Question: I got a link error when trying to run a ..-cal target of calabash-ios project.
The error is:
Got the above error after solving the one in picture below

<URL>
---
I am doing first time calabash setup for iOS at my Home iMac, that runs on
OS X Lion,
XCode version 4.6.2,
updated ruby to ruby 2.0.0p451 (2014-02-24 revision 45167) [x86_64-darwin12.5.0]
While installing ruby found this on terminal
'''
ruby-2.0.0-p451 - #generating default wrappers........
Updating certificates in '/etc/openssl/cert.pem'.
mkdir: /etc/openssl: Permission denied
apples-iMac:~ balaiyan$ rvm osx-ssl-certs status all
Certificates for /etc/openssl/cert.pem: Up to date.
'''
not sure if this is creating the problem.
I had previously done these steps on a office Macbook pro running Mavericks, and didnt find any problem. Does it mean the latest calabash-ios has any backwards compatibility issue, or is it something to do with my keychain. Need some help.
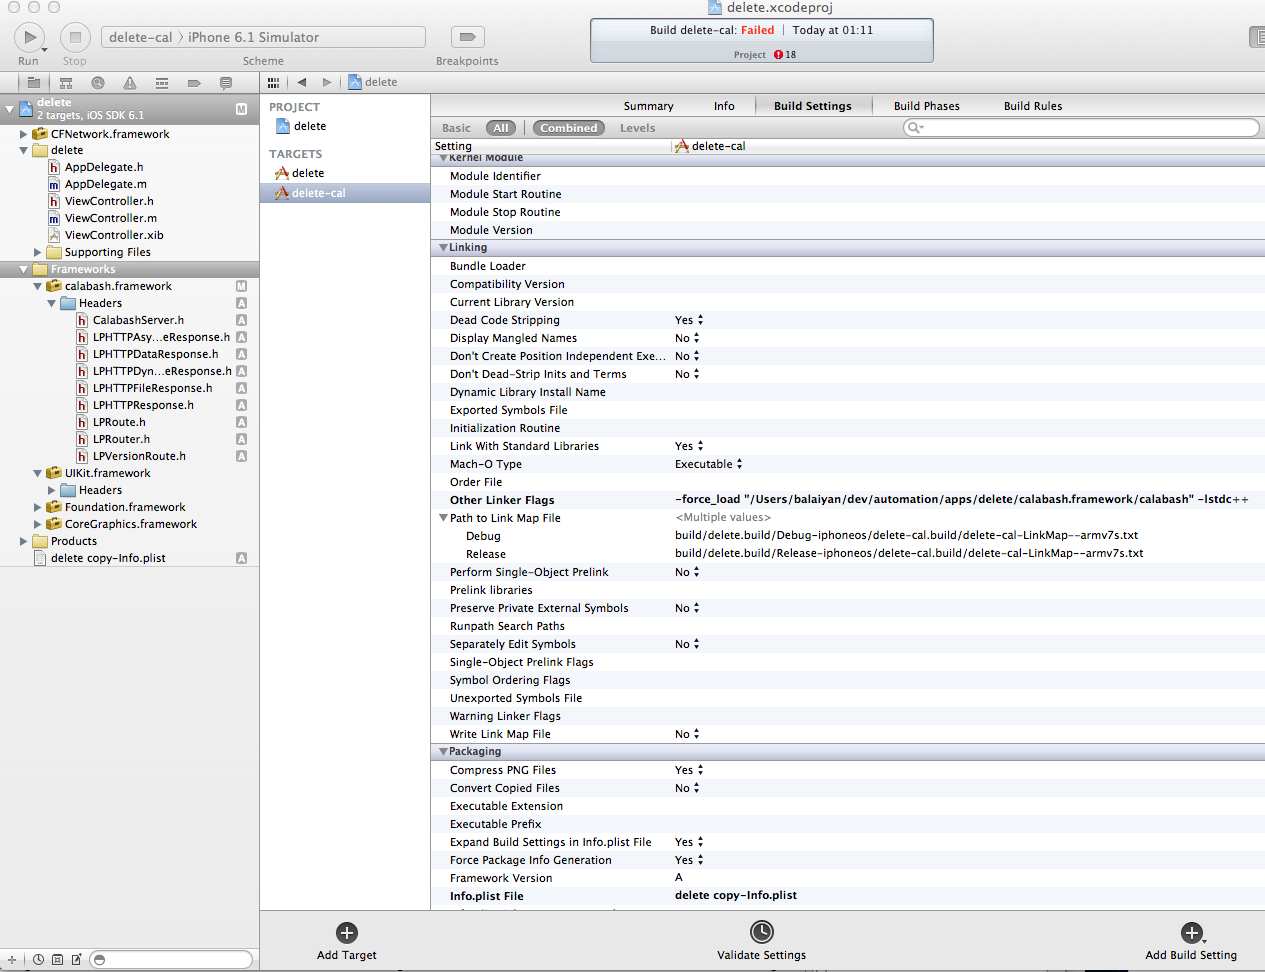
Answer: The current version of calabash, 0.9.169, contains iOS 7 symbols. One of which is 'kSecAttrSynchronizableAny'.
To use this version, the base SDK must be at least 7.0. The minimum deployment target can still be as low as 5.1.1.
The last version that support a base SDK of 6.0 was 0.9.167.
0.9.168 was released in March. We decided to drop support for base SDK < 7.0 because Apple stopped accepting AppStore submissions that used base SDK < 7.0.
Can you upgrade your Xcode to 5.1.1 and bump your base SDK to 7.0?
If you must downgrade your gem version, please make sure to replace your existing calabash.framework and link in the version that is compatible with your version.
- <URL>